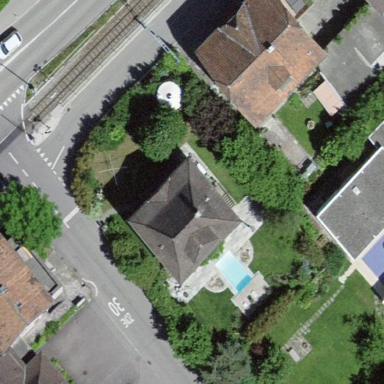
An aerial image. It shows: Building with hipped roof.